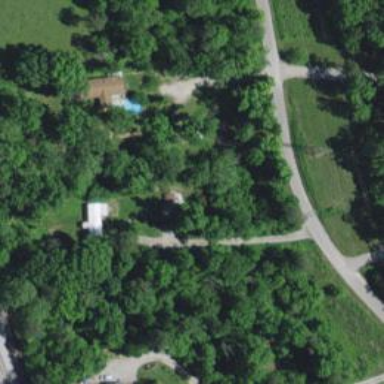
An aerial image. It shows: Driveway leading to service road.